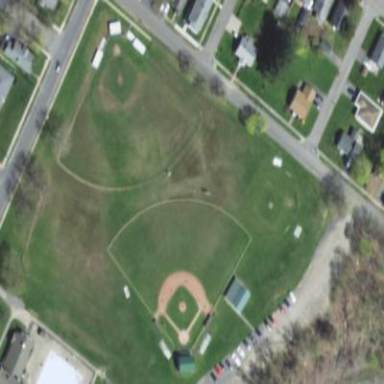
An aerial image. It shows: Baseball pitch for leisure land activities.